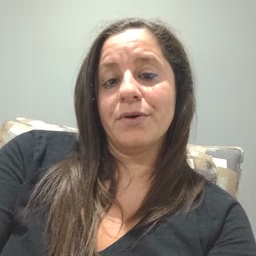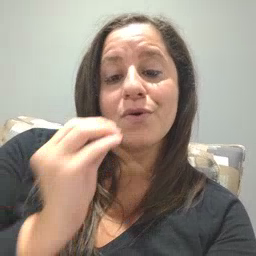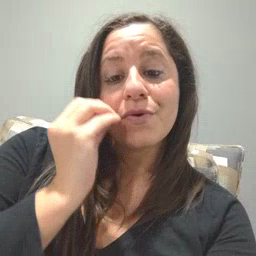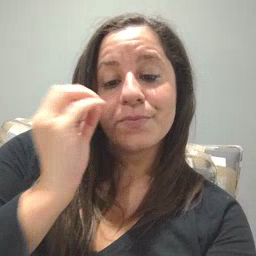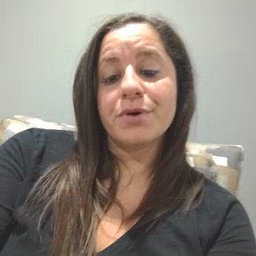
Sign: home